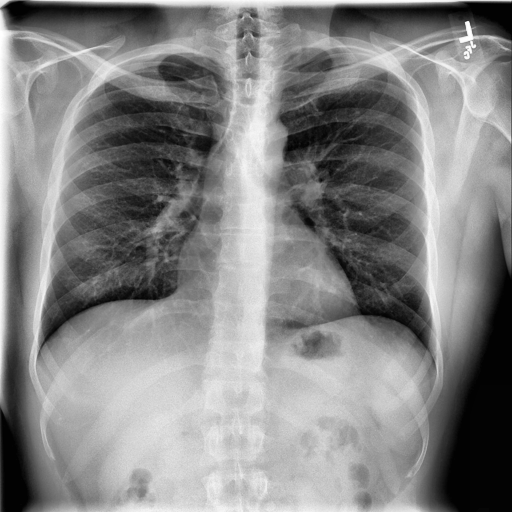
Finding: NORMAL